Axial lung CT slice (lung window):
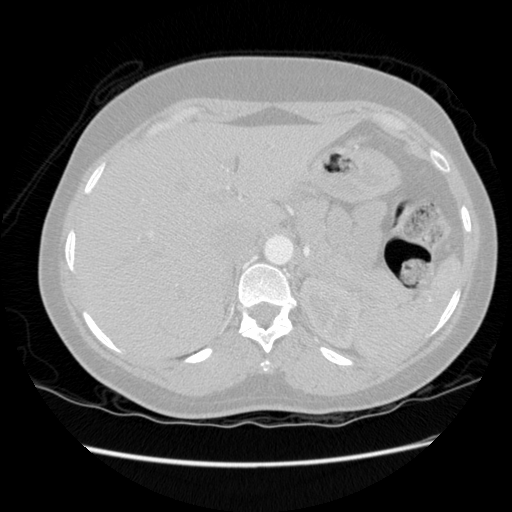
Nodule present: no